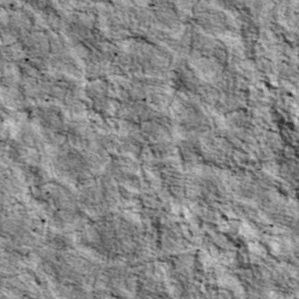
Label: non_frost